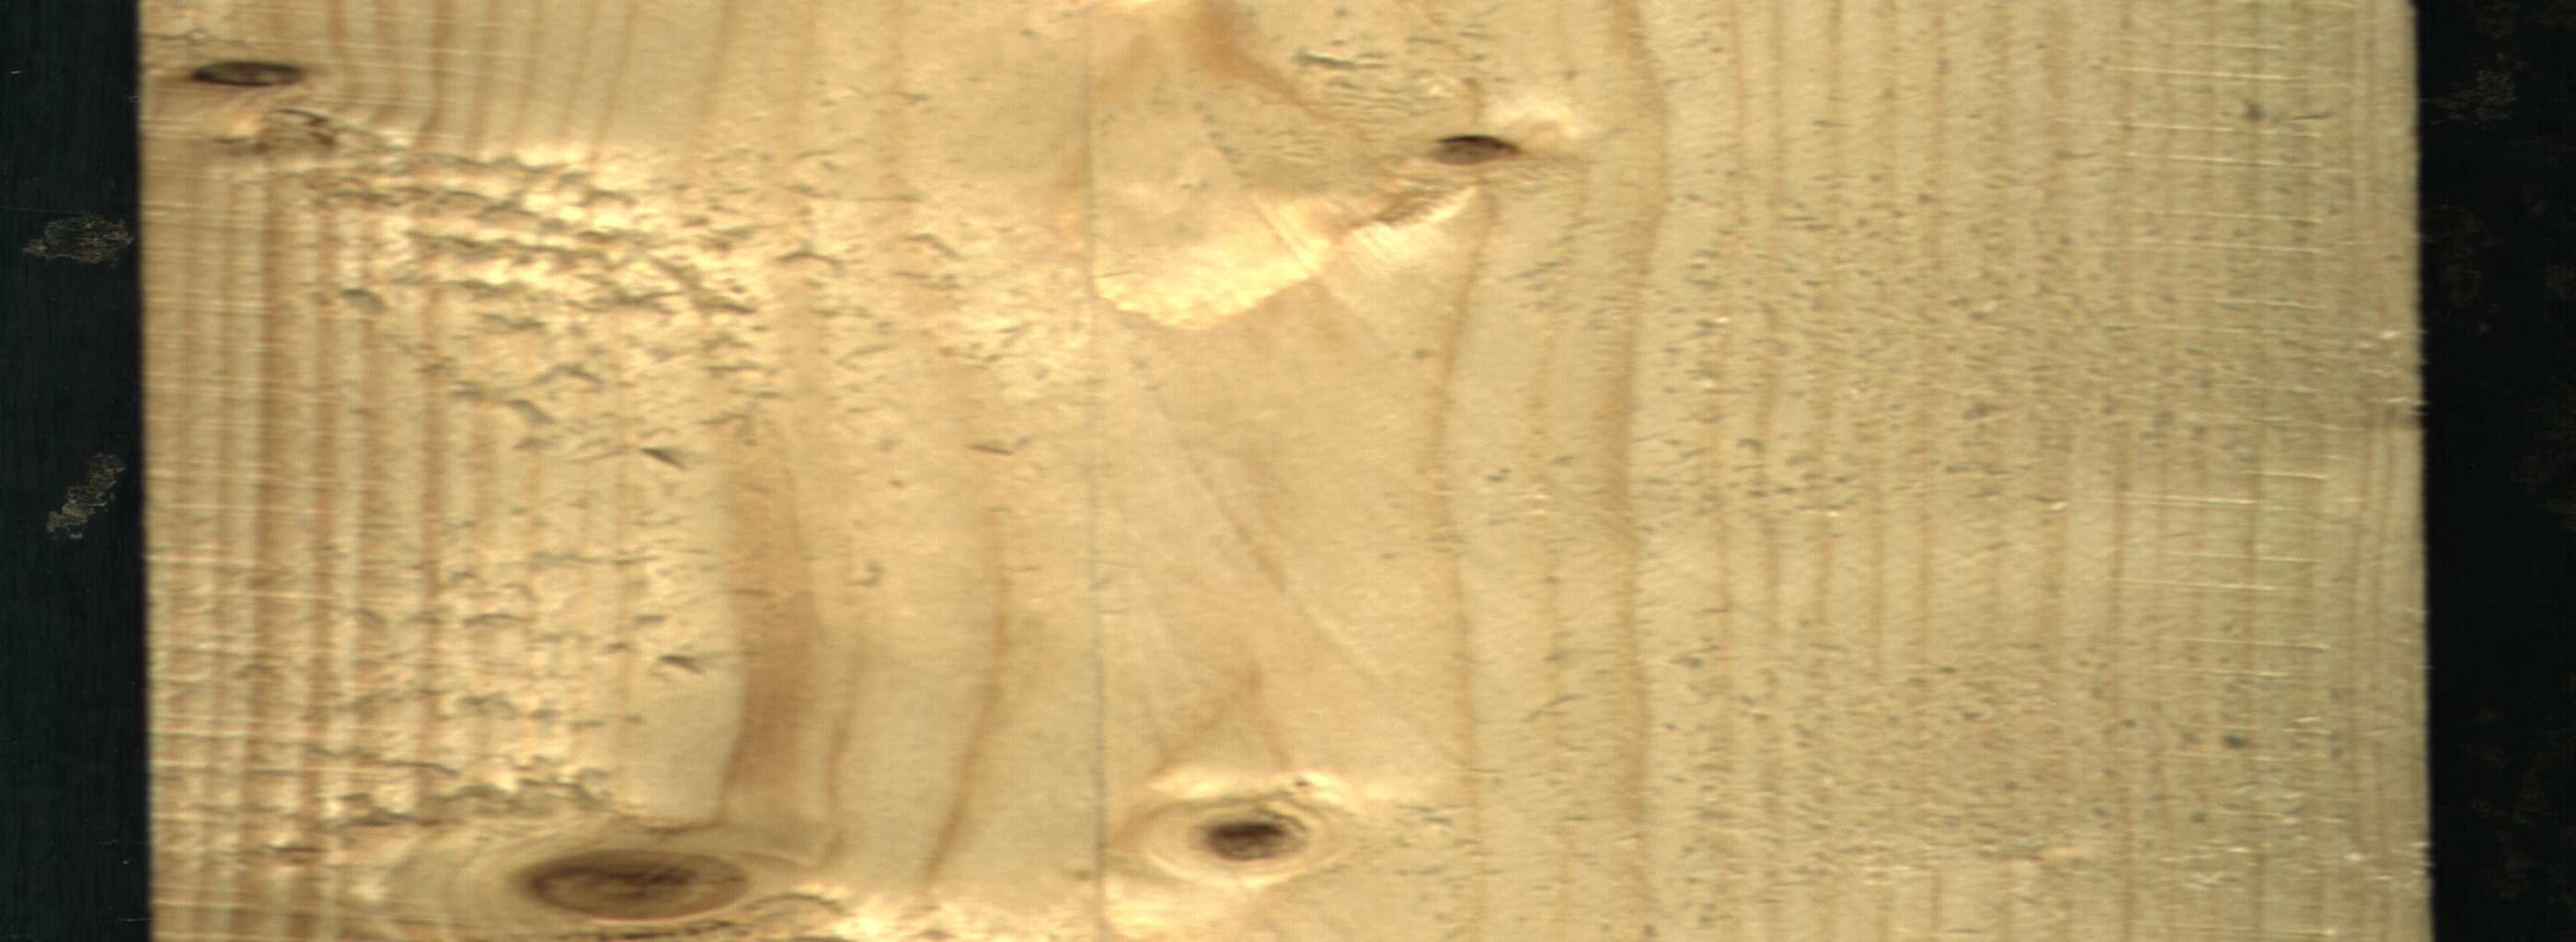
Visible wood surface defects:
Dead_Knot
Live_Knot
Live_Knot
Live_Knot